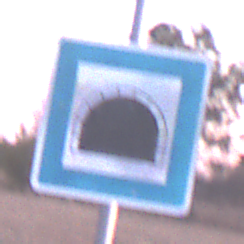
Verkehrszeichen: Tunnel
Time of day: SunriseSunset
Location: Outdoor (Nature)
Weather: Clear
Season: NotSpecified
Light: Natural